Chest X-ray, PA view. Patient: 58 years old, sex F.
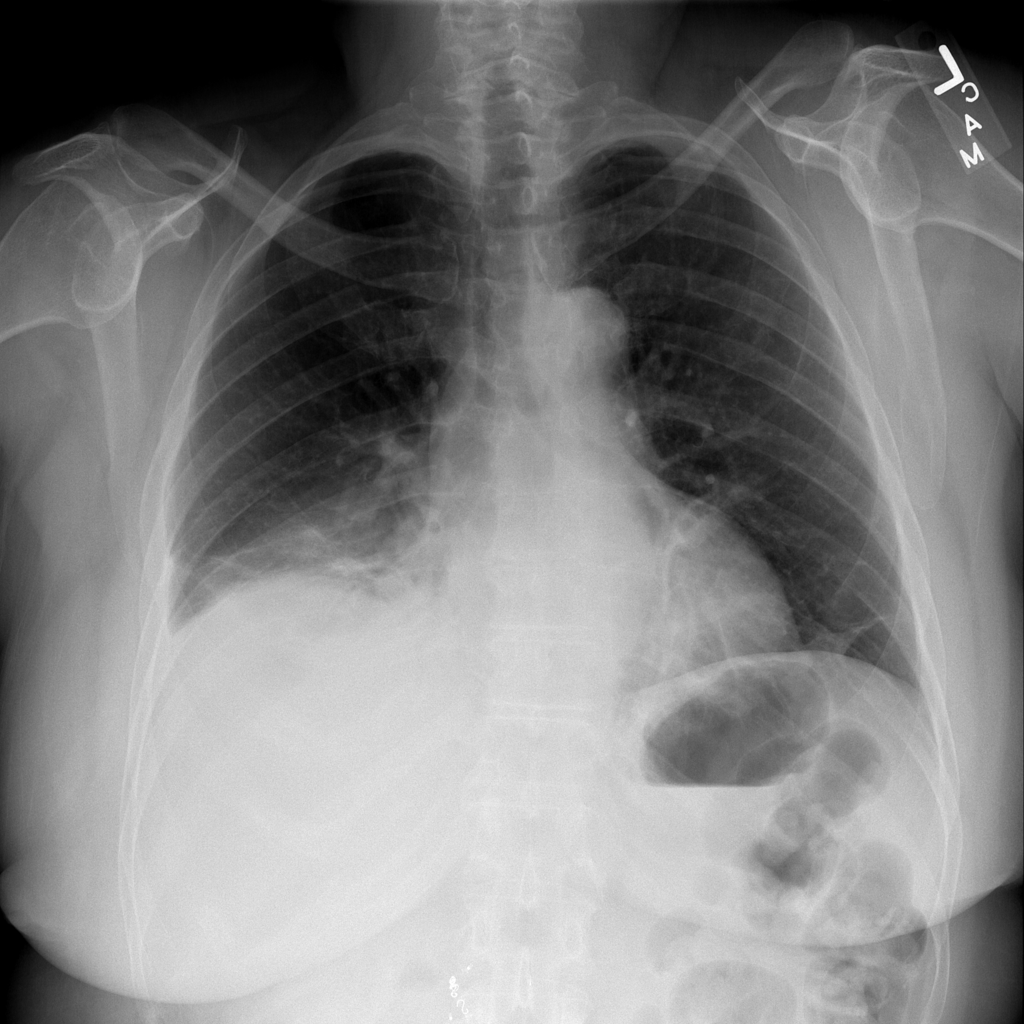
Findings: Atelectasis, Effusion, Infiltration